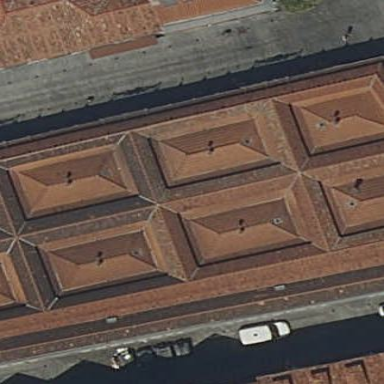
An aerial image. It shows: Marketplace attraction with brown roof.